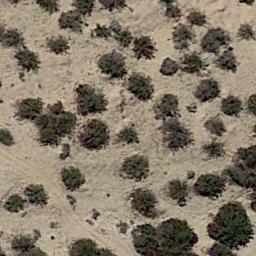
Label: chaparral